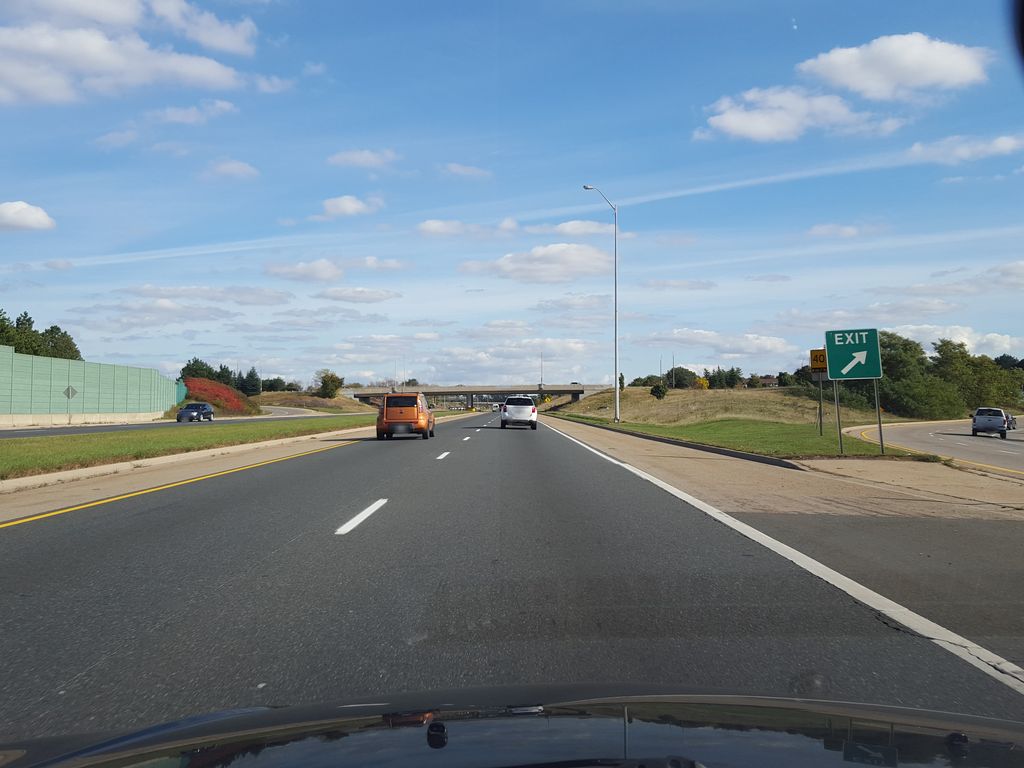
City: hamilton